Aerial crown-view tile of a tropical tree (Barro Colorado Island, Panama), acquired 20240716:
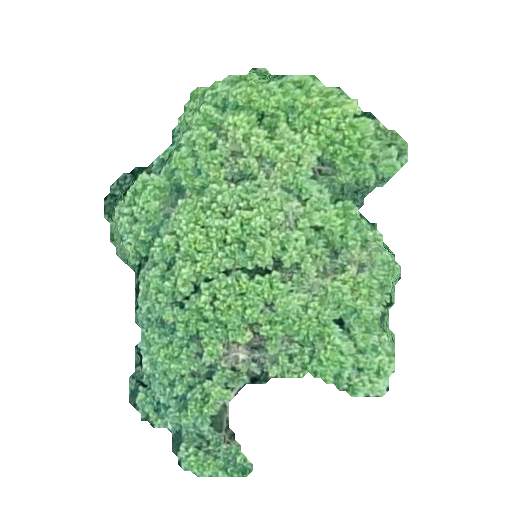
Species: Calophyllum longifolium
GBIF accepted scientific name: Calophyllum longifolium
Crown area: 127.168 m²